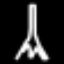
Label: The Eiffel Tower